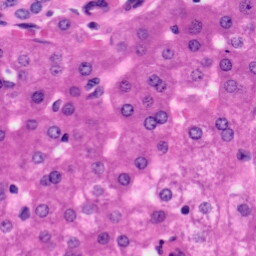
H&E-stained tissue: Liver